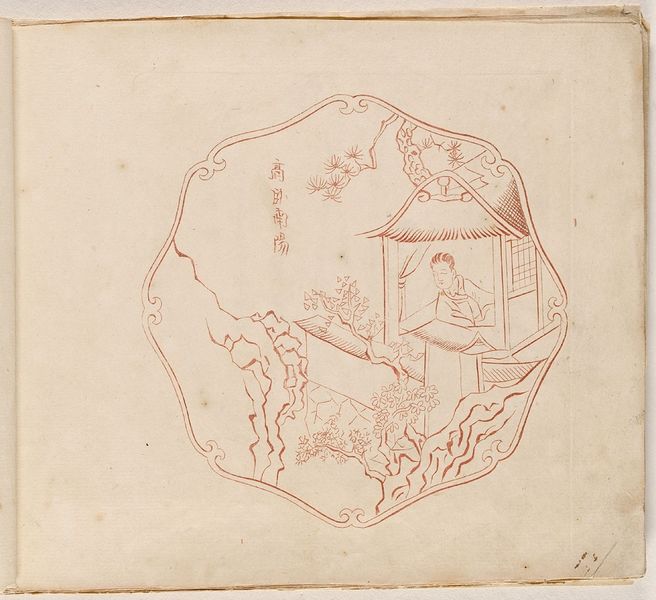
Titel: Chinesendarstellung, Blatt aus der Folge 'Picturae Sinicae'
Künstler: Pieter Schenk
Standort: Hamburg
Institution: Museum für Kunst und Gewerbe Hamburg
Schlagwörter: mensch, pflanzen, schrift, papier, grafik, graphik, vegetation, ornamente, schriftzeichen, fotografie, photographie, druckgraphik, druckgrafik, radierung, buchstaben, kunst, darstellung, profanarchitektur, alphabet, gerippt, reproduktionen, druckerzeugnisse, menschenbild, pflanzenabbildung, völker, nationalitäten, anthropoide, ornamentstich, vorlageblätter, rotdruck